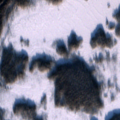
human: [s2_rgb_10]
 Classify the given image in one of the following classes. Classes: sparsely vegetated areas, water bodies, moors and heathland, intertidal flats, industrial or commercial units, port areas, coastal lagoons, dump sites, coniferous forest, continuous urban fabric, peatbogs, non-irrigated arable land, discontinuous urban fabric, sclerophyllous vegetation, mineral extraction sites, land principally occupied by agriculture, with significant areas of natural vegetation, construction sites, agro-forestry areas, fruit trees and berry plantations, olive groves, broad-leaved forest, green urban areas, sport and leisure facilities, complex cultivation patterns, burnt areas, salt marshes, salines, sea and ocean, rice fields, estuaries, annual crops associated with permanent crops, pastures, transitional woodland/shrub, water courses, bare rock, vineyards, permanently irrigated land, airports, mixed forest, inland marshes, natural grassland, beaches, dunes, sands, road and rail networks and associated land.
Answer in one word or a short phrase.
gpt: coniferous forest, peatbogs